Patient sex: M
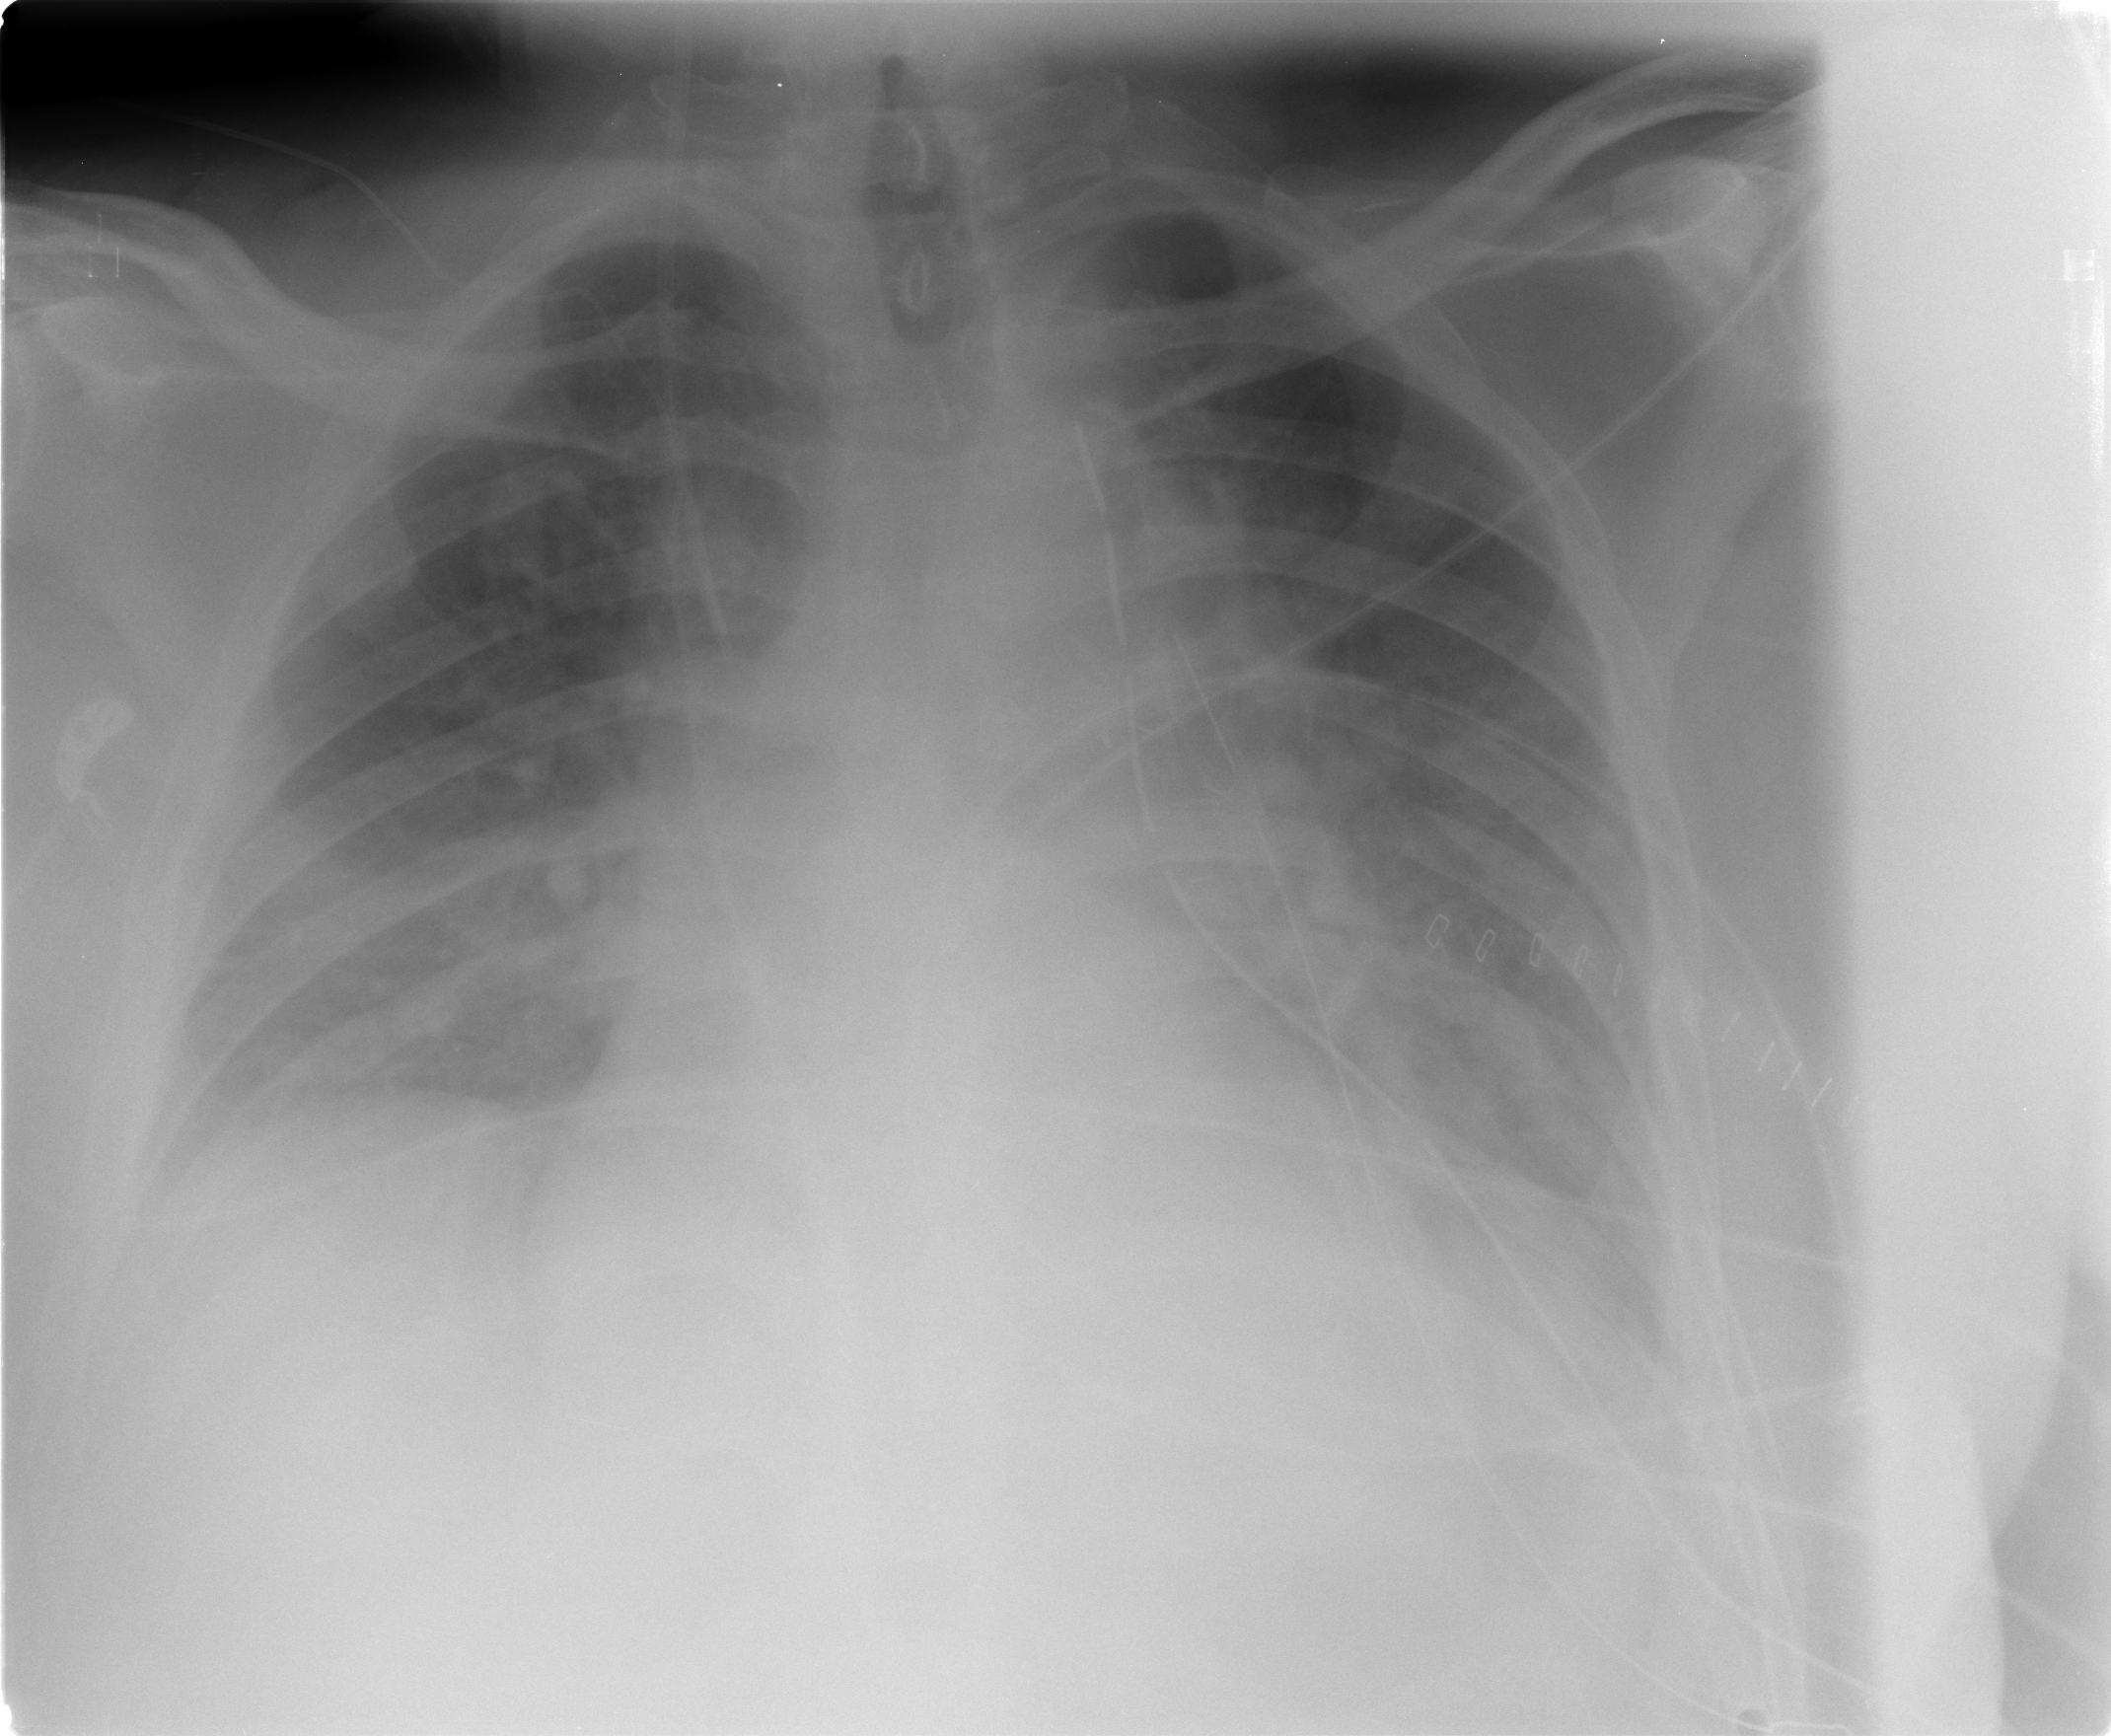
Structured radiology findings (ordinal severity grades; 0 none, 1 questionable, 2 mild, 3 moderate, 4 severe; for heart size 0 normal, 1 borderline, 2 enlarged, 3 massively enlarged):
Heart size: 2
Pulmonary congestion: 2
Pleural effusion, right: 2
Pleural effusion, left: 2
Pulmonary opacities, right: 0
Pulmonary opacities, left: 0
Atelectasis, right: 2
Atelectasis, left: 2